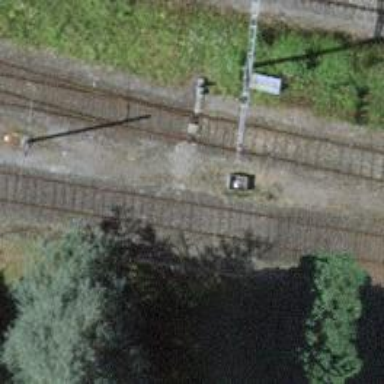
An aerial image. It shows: Railway switch.